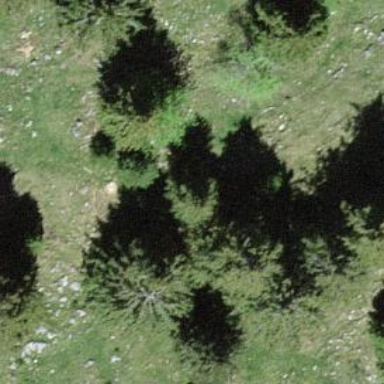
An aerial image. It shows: Needle-leaved tree in its natural environment.